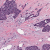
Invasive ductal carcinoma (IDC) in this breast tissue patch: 1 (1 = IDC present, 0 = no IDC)